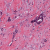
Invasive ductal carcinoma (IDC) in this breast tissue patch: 1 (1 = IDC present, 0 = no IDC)